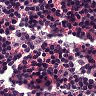
Metastatic tissue present: no